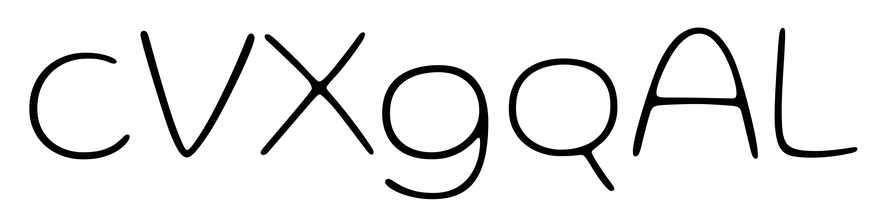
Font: Gluten_Thin